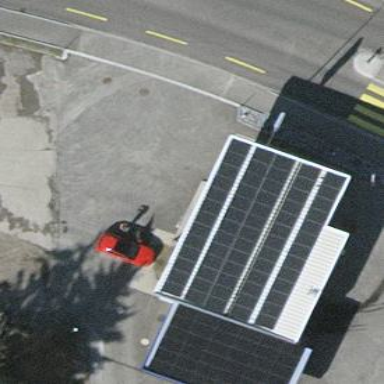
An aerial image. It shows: Fuel station with roof.